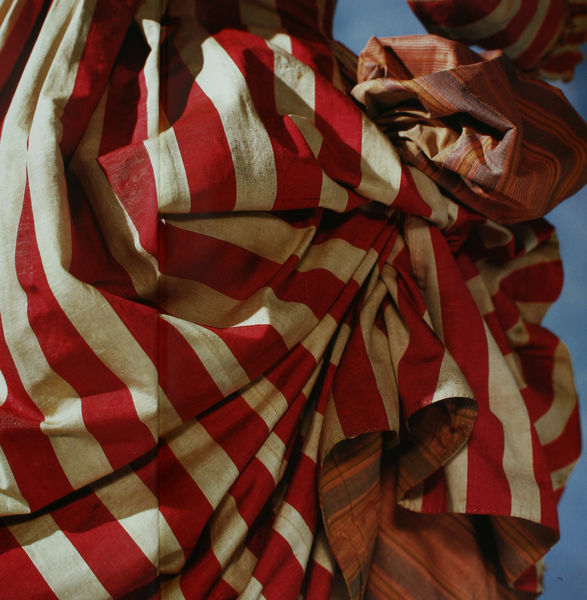
Titel: Kleid (Robe retroussée dans les poches) - Detail
Standort: Kyoto (Japan)
Institution: Kyoto Costume Institute
Schlagwörter: blau, himmel, schatten, weiß, grün, ocker, ausschnitt, braun, hintergrund, kleid, licht, orange, dame, rot, tuch, beige, mode, muster, rock, tanz, arm, falten, kleidung, knoten, leinen, mensch, ärmel, vorhang, sonne, futter, gewand, kostüm, stoff, saum, seide, spanien, taille, japan, fahne, afrika, farben, falte, detail, nahaufnahme, dekor, draperie, gestreift, streifen, lciht, faltenwurf, rüsche, naht, raffung, foto, fotografie, photographie, spanisch, hinten, beutel, sommerkleid, buchseite, photo, seiten, rotweiß, farbfoto, schaten, innenfutter, gerafft, segeltuch, gewebe, textil, illusion, baumwolle, knick, zelt, quadratisch, cul de paris, zerknittert, gebauscht, gewandt, gefüttert, genäht, unterseite, damenmode, faser, gesteift, zoom, formartfüllend, gerapft, weißrot, abwechselnd, daniel buren, dstoff